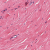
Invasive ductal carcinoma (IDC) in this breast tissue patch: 0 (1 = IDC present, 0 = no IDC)